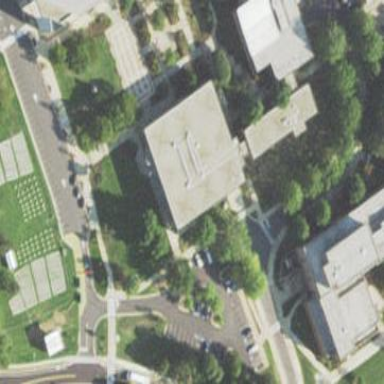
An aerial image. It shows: University building.